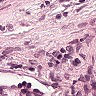
Metastatic tissue present: no